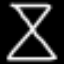
Label: hourglass